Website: macys
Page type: payment
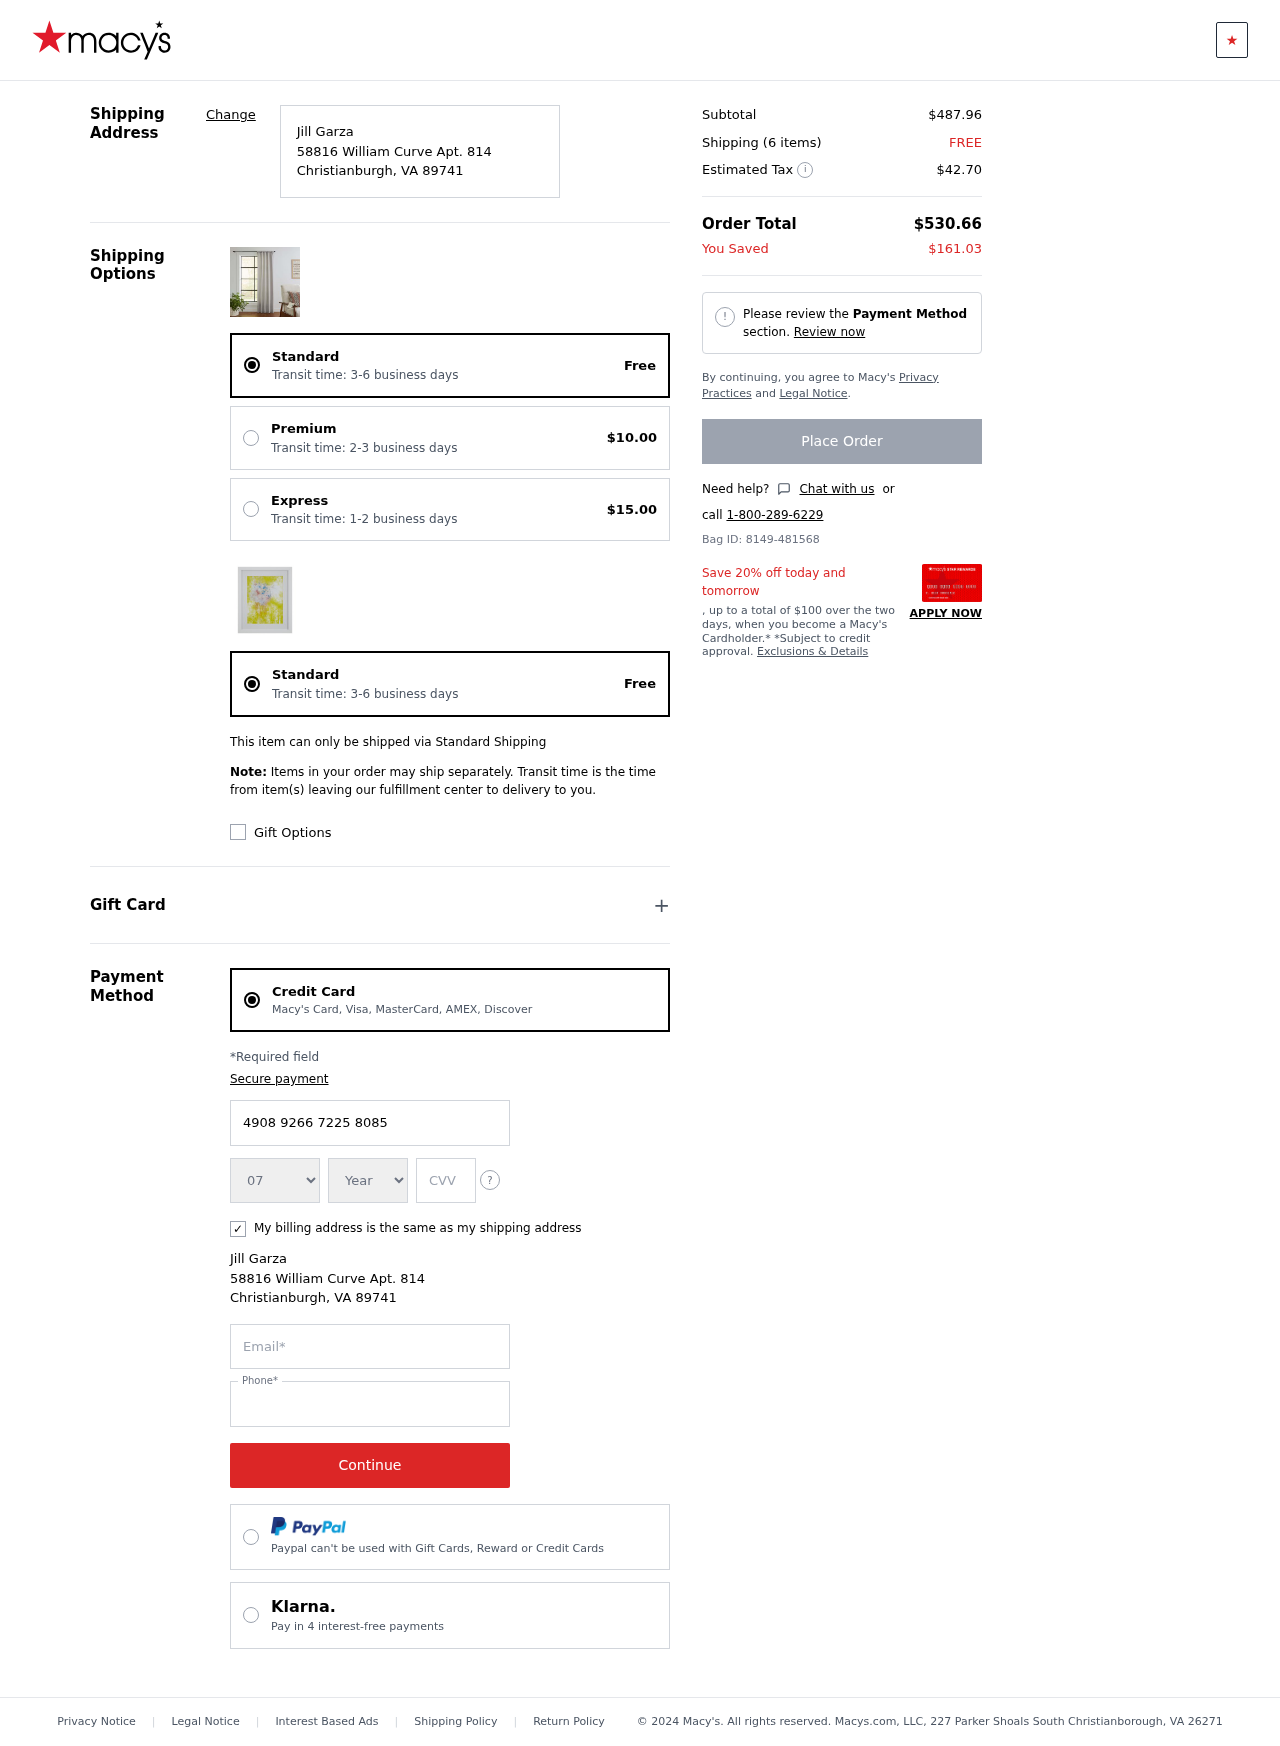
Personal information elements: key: PII_CARD_CVV
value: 036
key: PII_CARD_EXPIRY_MONTH
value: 07
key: PII_CARD_EXPIRY_YEAR
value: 26
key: PII_CARD_NUMBER
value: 4908 9266 7225 8085
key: PII_CITY
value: Christianburgh
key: PII_EMAIL
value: jill_garza@gmail.com
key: PII_FULLNAME
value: Jill Garza
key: PII_PHONE
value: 2117843333
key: PII_POSTCODE
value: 89741
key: PII_STATE_ABBR
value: VA
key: PII_STREET
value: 58816 William Curve Apt. 814
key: PII_FULLNAME2
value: Jill Garza
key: PII_STREET2
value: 58816 William Curve Apt. 814
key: PII_CITY2
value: Christianburgh
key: PII_STATE_ABBR2
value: VA
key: PII_POSTCODE2
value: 89741
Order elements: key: ORDER_DELIVERY_DATE
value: Transit time: 3-6 business days
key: ORDER_SHIPPING_STANDARD
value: Free
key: ORDER_SHIPPING_PREMIUM
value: $10.00
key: ORDER_SHIPPING_EXPRESS
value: $15.00
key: ORDER_DELIVERY_DATE2
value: Transit time: 3-6 business days
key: ORDER_SHIPPING_STANDARD2
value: Free
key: ORDER_SUBTOTAL
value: $487.96
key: ORDER_NUM_ITEMS
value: Shipping (6 items)
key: ORDER_SHIPPING_COST
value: FREE
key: ORDER_TAX
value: $42.70
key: ORDER_TOTAL
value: $530.66
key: ORDER_SAVINGS
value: $161.03
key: ORDER_ID
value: Bag ID: 8149-481568